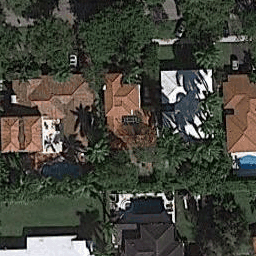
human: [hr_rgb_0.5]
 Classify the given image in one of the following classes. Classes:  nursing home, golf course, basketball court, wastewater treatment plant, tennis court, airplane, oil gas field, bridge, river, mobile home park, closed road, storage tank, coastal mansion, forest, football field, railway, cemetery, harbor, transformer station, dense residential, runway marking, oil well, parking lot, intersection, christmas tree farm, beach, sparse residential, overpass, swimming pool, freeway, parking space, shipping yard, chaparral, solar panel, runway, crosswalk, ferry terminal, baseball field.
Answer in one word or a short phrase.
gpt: coastal mansion